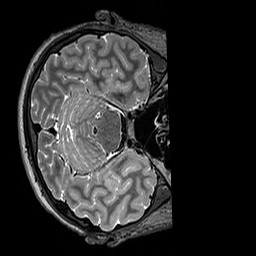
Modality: T2w
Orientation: axial
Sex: male
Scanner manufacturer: siemens
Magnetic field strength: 3 T
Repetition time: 3.2 s
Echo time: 0.409 s